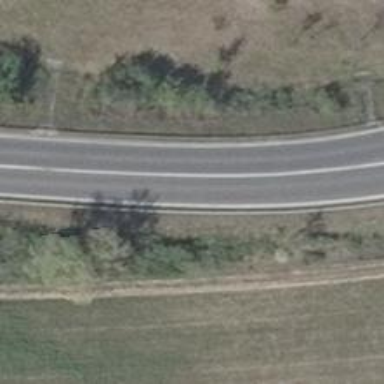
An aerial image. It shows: Asphalt motorway link.